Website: home-depot
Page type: billing-address
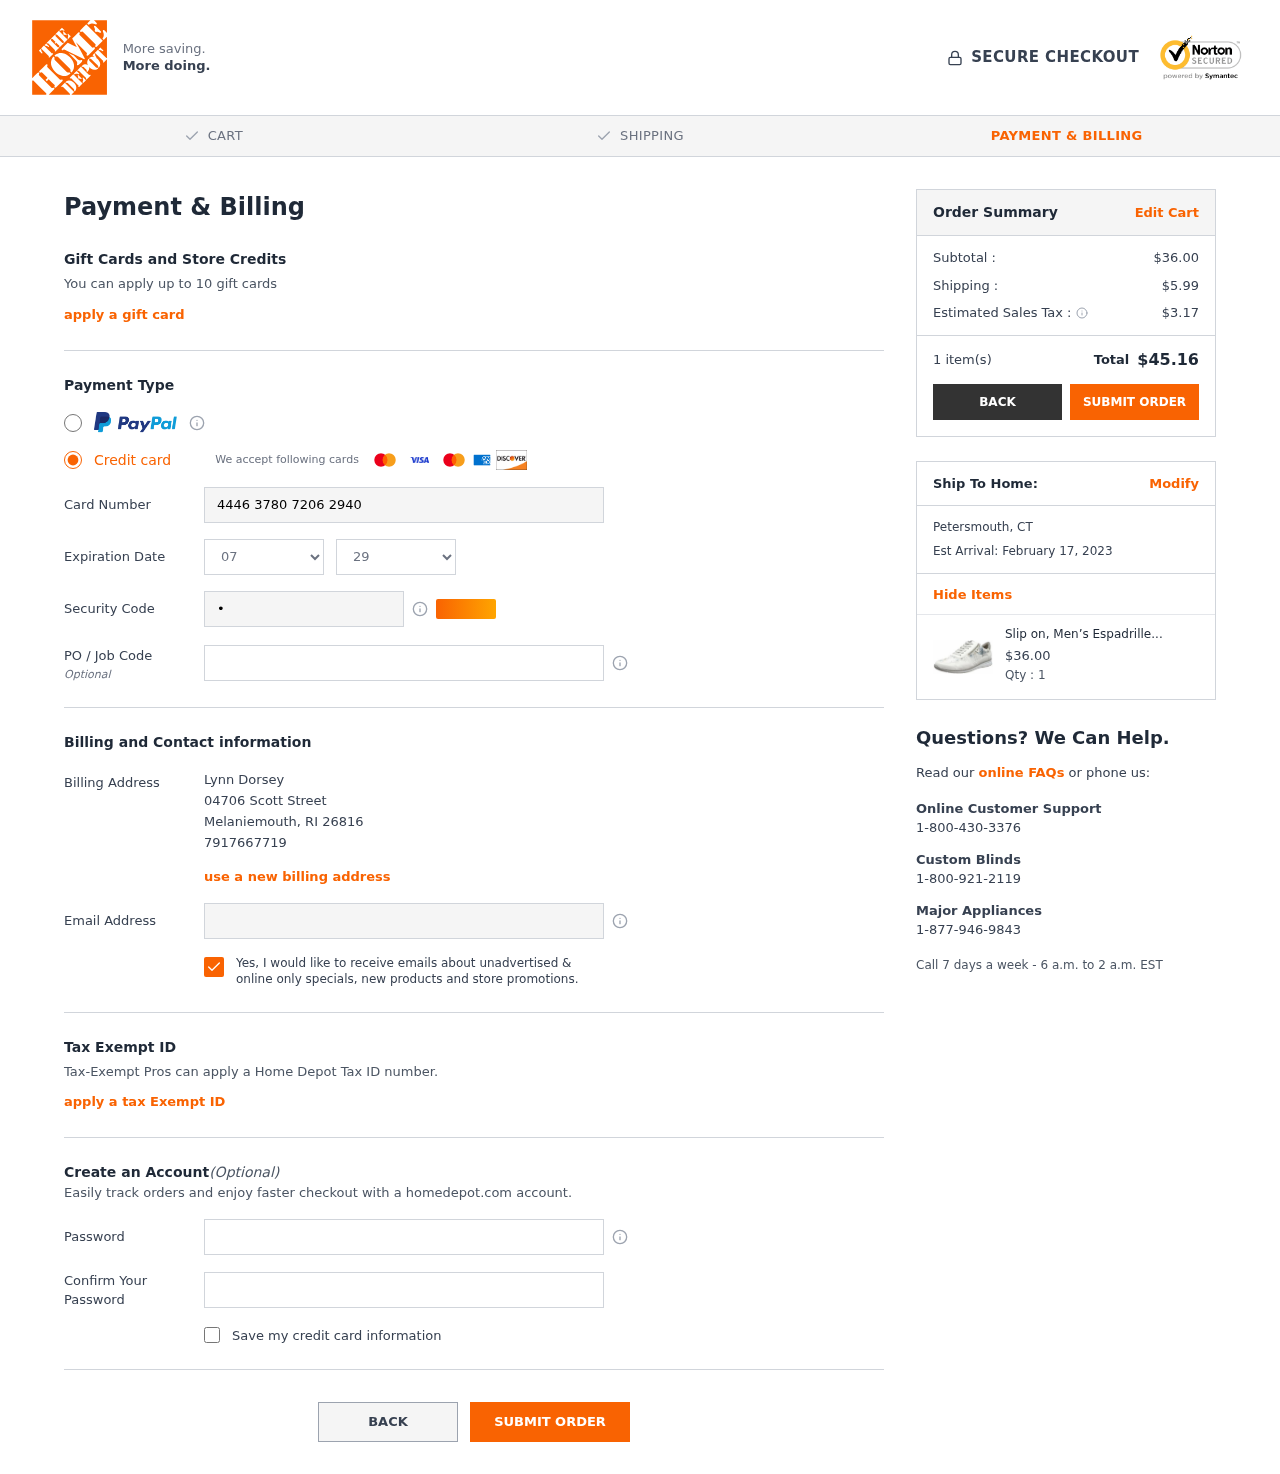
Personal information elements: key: PII_CARD_CVV
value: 422
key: PII_CARD_EXPIRY_MONTH
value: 07
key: PII_CARD_EXPIRY_YEAR
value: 29
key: PII_CARD_NUMBER
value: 4446 3780 7206 2940
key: PII_CITY
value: Melaniemouth
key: PII_CITY2
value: Petersmouth
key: PII_EMAIL
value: lynn_dorsey@yahoo.com
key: PII_FULLNAME
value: Lynn Dorsey
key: PII_PHONE
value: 7917667719
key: PII_POSTCODE
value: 26816
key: PII_STATE_ABBR
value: RI
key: PII_STATE_ABBR2
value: CT
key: PII_STREET
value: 04706 Scott Street
Product elements: key: PRODUCT1_NAME
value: Slip on, Men’s Espadrilles
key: PRODUCT1_PRICE
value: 36
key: PRODUCT1_QUANTITY
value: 1
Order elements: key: ORDER_SUBTOTAL
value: $36.00
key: ORDER_SHIPPING_COST
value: $5.99
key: ORDER_TAX
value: $3.17
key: ORDER_NUM_ITEMS
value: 1 item(s)
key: ORDER_TOTAL
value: $45.16
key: ORDER_DELIVERY_DATE
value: Est Arrival: February 17, 2023